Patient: sex M, age 60
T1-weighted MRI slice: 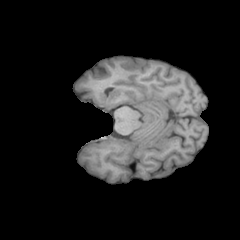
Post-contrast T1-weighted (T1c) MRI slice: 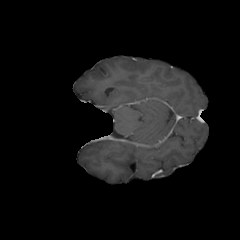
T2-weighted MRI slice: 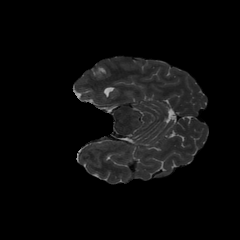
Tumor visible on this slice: no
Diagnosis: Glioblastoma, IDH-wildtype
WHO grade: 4